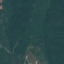
Land use / land cover: Forest